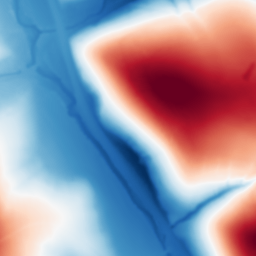
Category: multiscale
Decomposition family: dog
Decomposition parameters: sigma_low: 1
sigma_high: 100
Upsampling method: bilinear
Upsampling parameters: scale: 2
Upsampling scale: 2